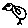
Label: bird